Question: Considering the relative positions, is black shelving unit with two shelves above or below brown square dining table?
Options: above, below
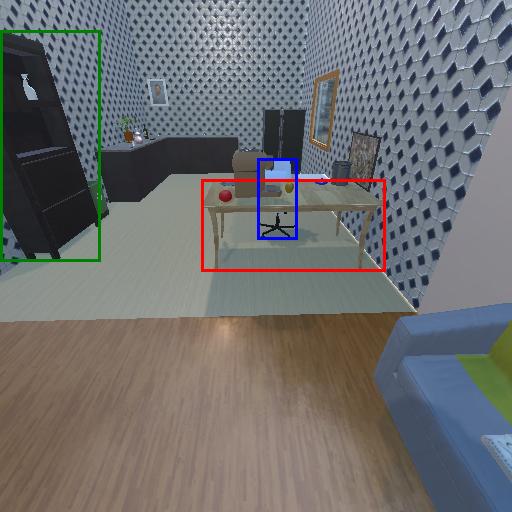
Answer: above